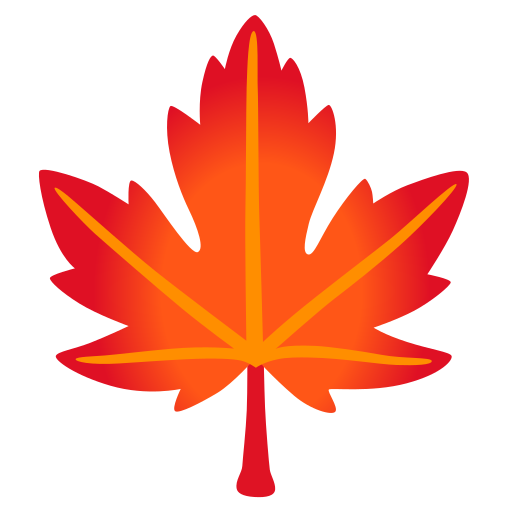
Emoji: 🍁